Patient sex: M
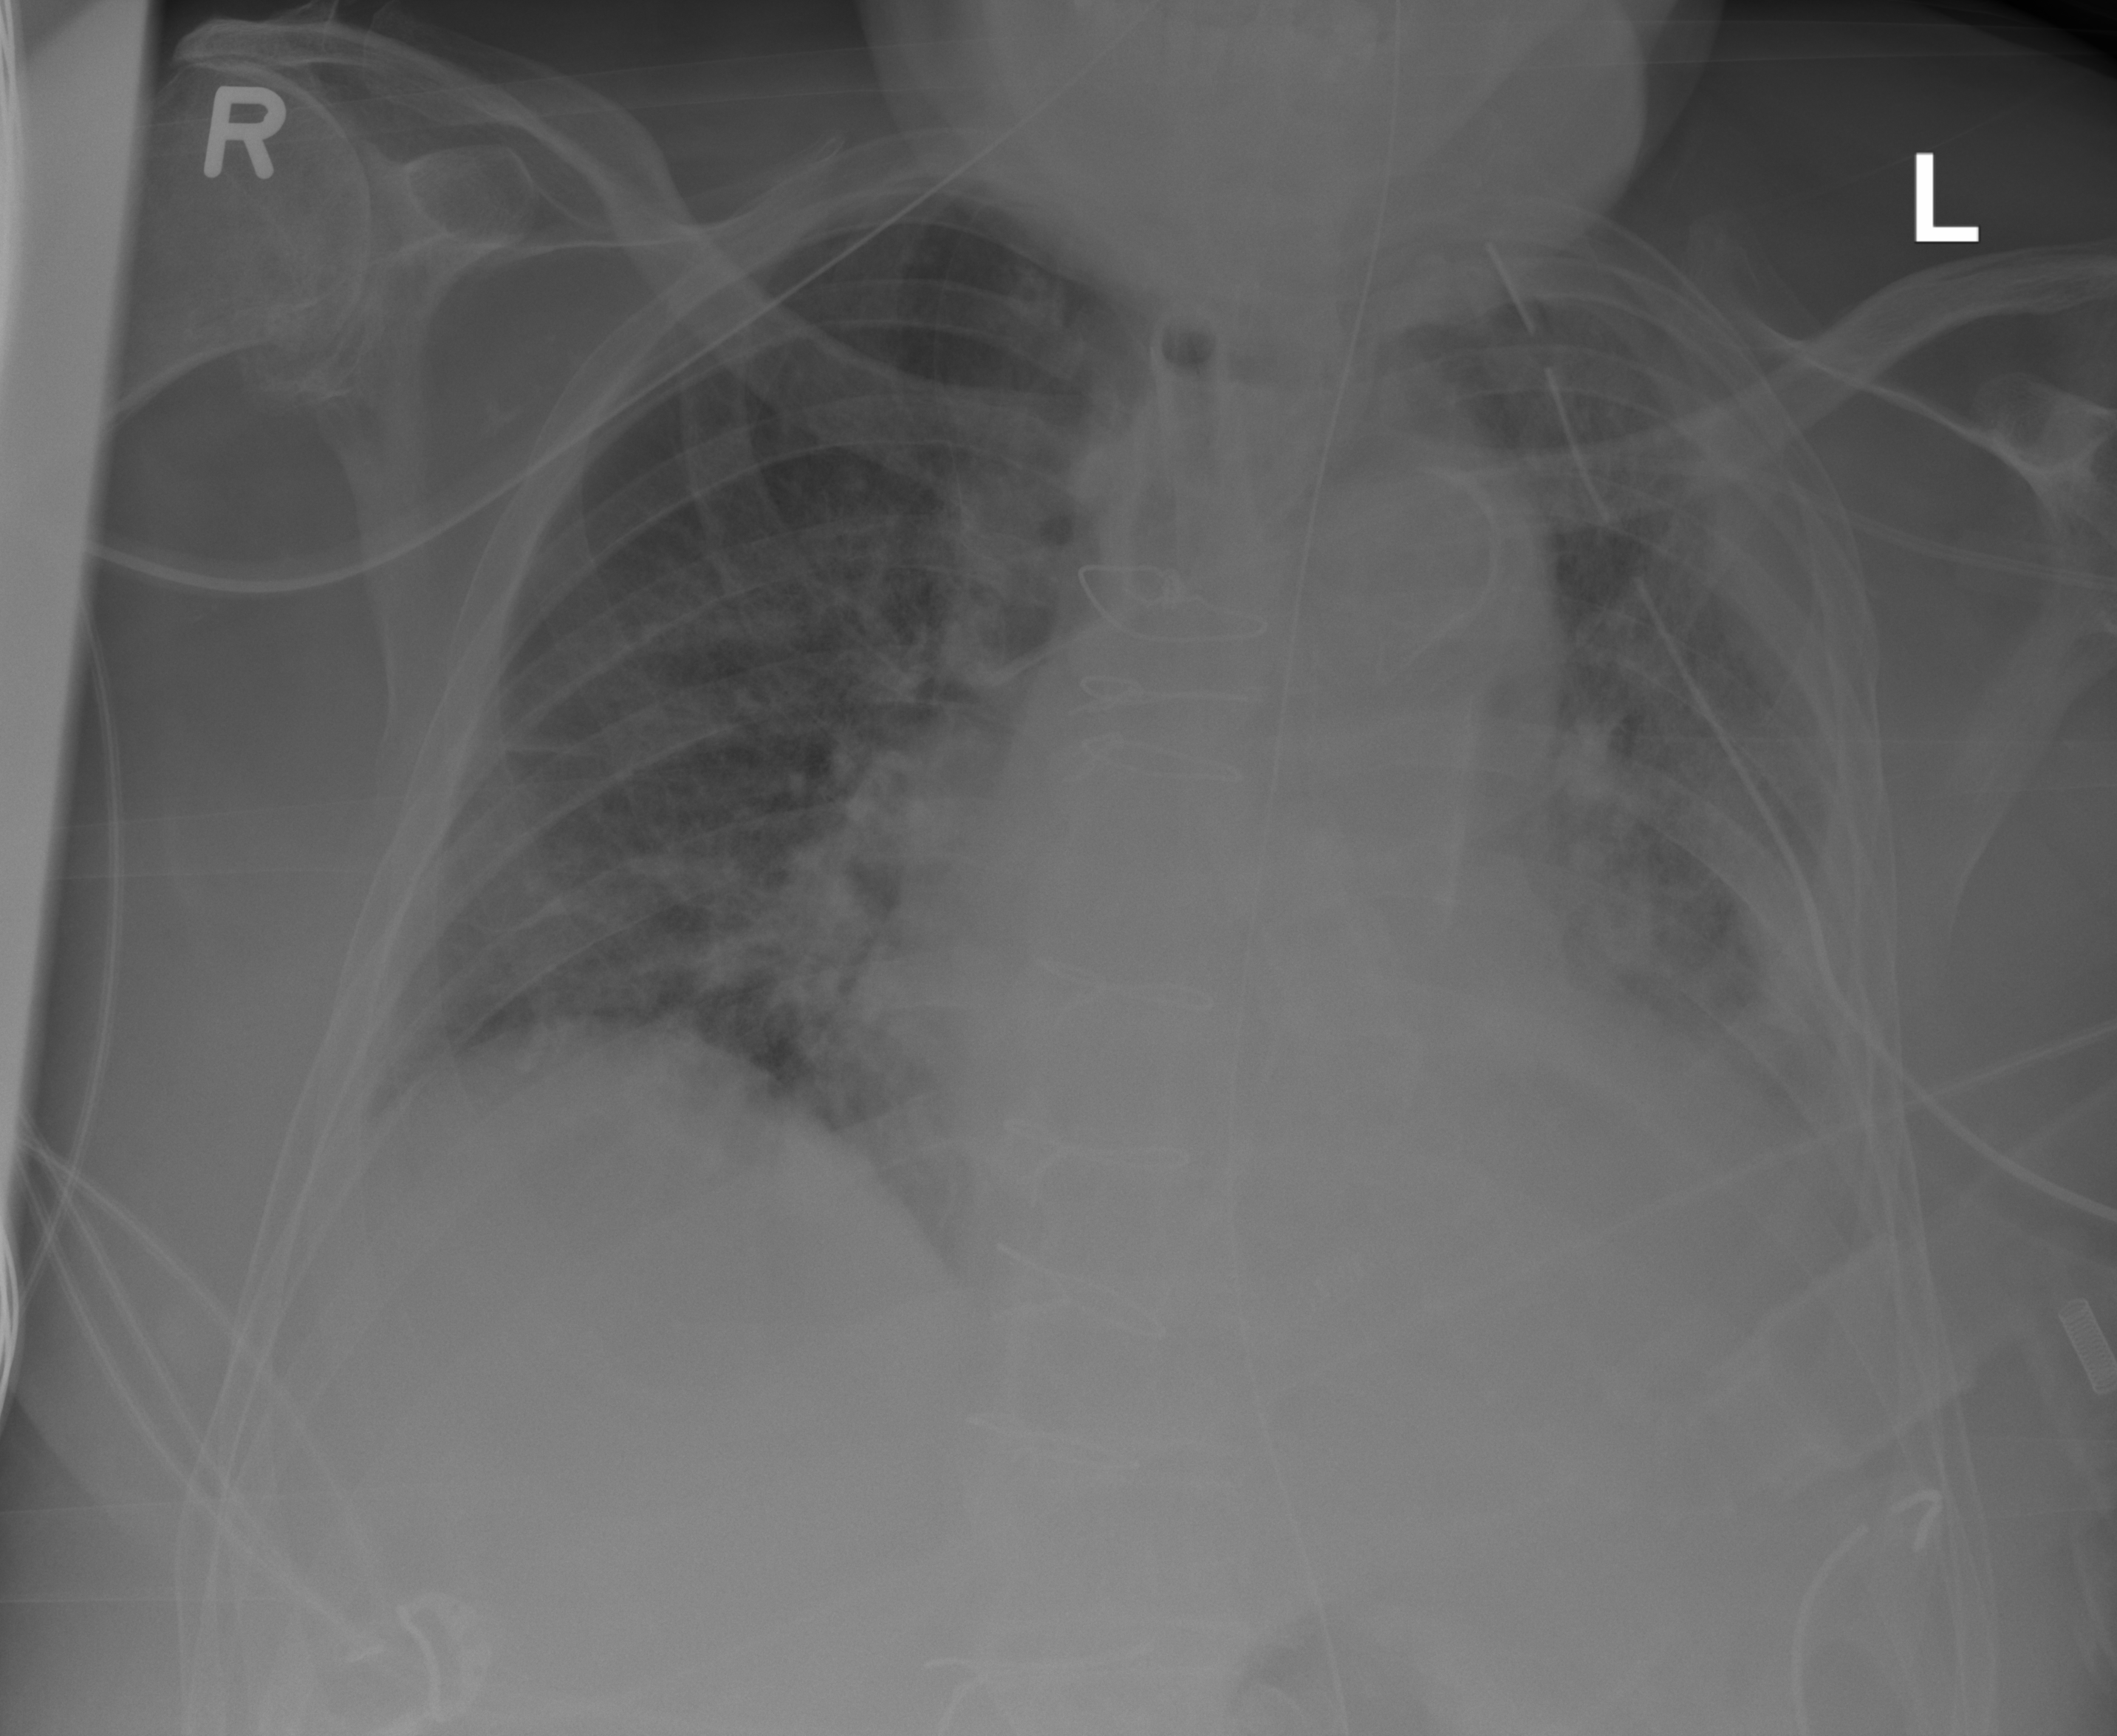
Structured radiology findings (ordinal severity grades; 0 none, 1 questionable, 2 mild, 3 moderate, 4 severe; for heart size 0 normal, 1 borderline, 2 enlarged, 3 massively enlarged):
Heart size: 2
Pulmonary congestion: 2
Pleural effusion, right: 1
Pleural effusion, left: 3
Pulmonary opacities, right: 2
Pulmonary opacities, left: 3
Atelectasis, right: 2
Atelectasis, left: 3